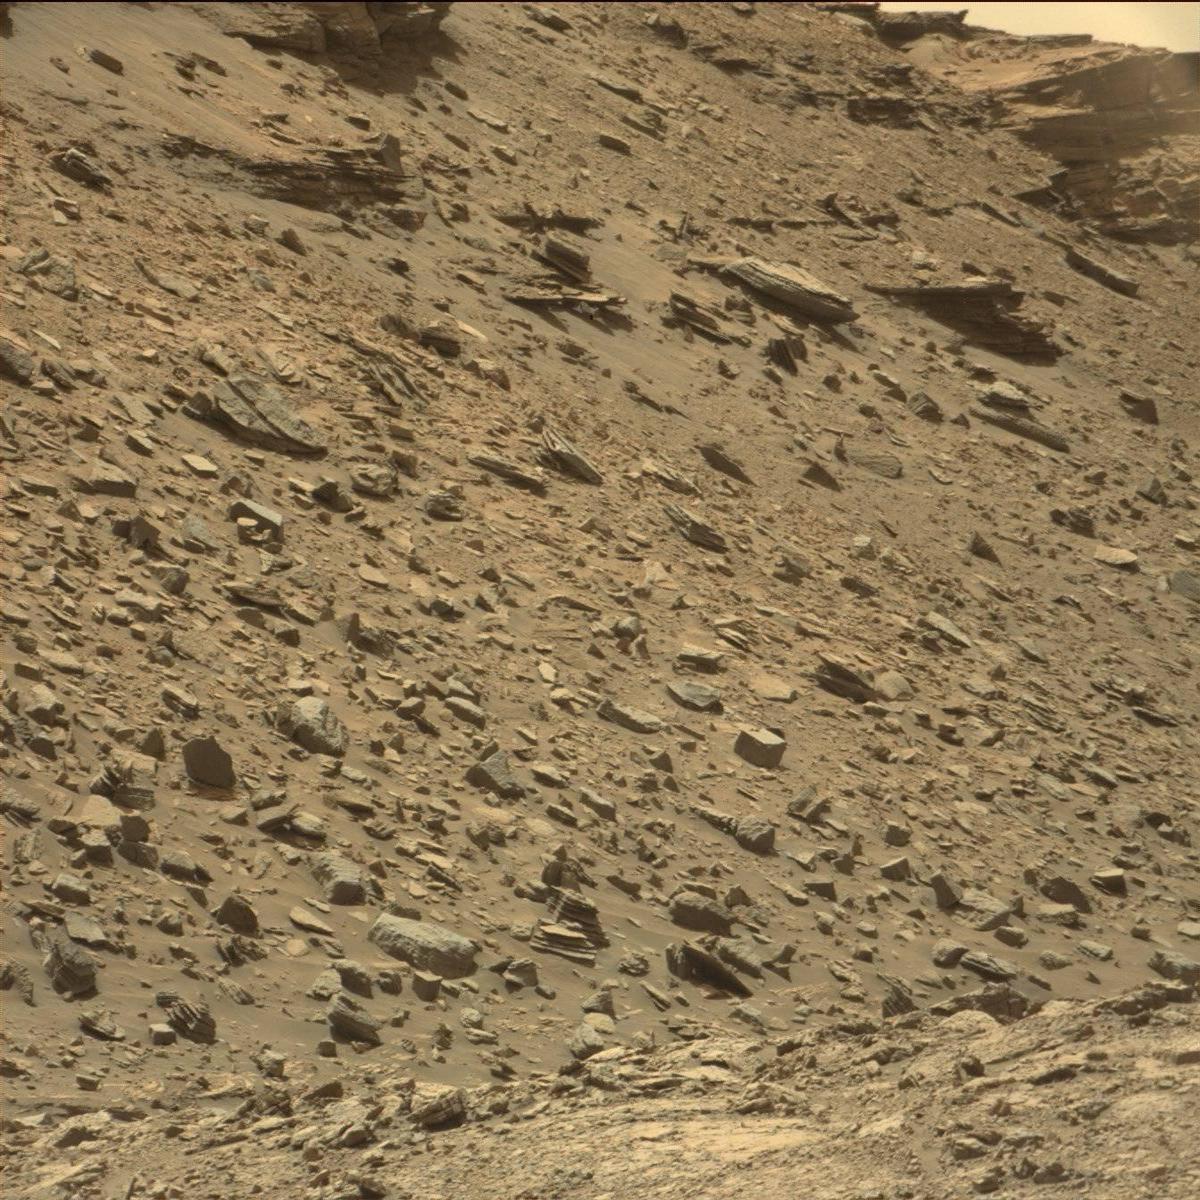
Terrain classes present: Bedrock, Rock, Sand / Soil, Sky